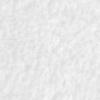
Label: no_change